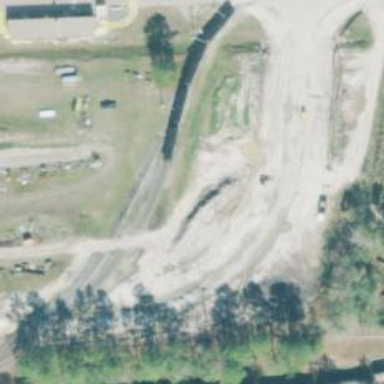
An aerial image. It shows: Rail spur service.